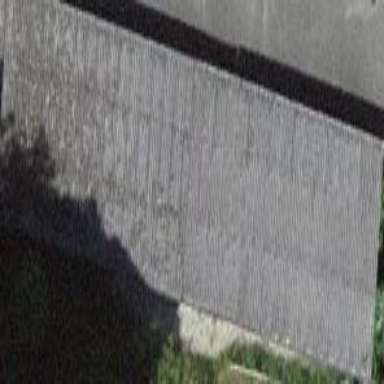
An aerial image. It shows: Garage.